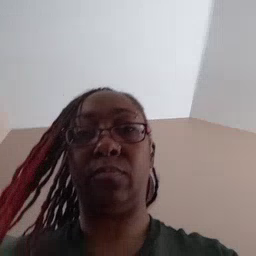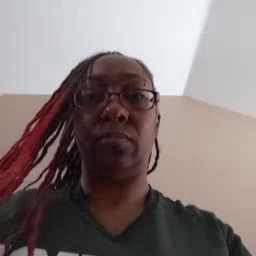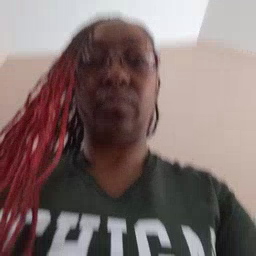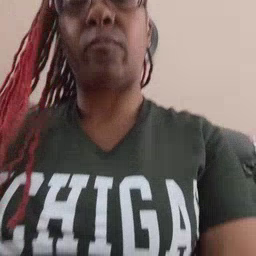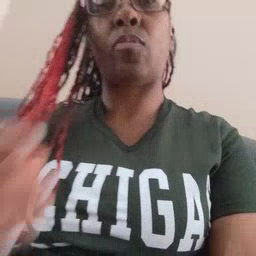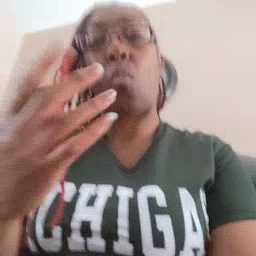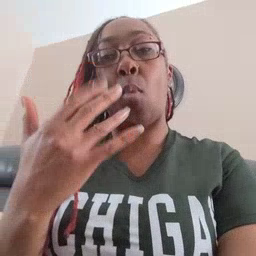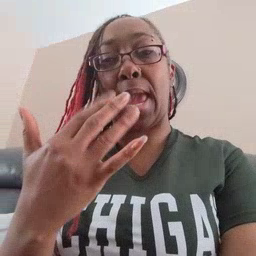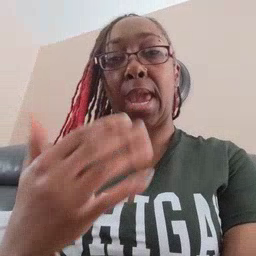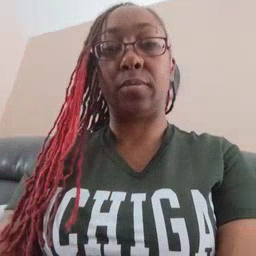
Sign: wait